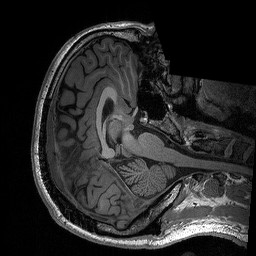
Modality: T1w
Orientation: axial
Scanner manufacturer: siemens
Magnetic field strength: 3 T